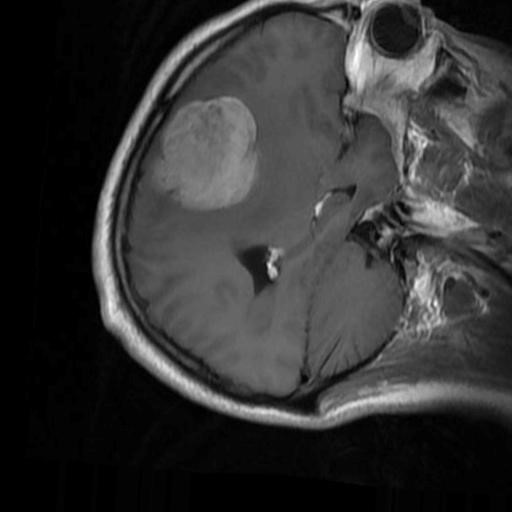
Label: brain_menin